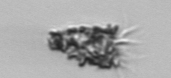
Label: Tintinnopsis